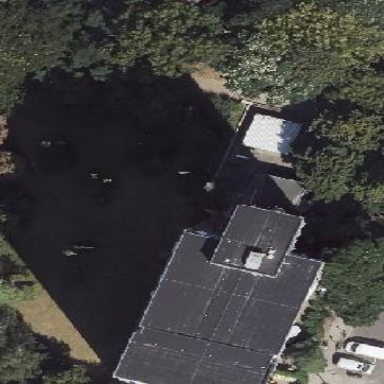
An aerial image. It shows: Building part with flat roof.